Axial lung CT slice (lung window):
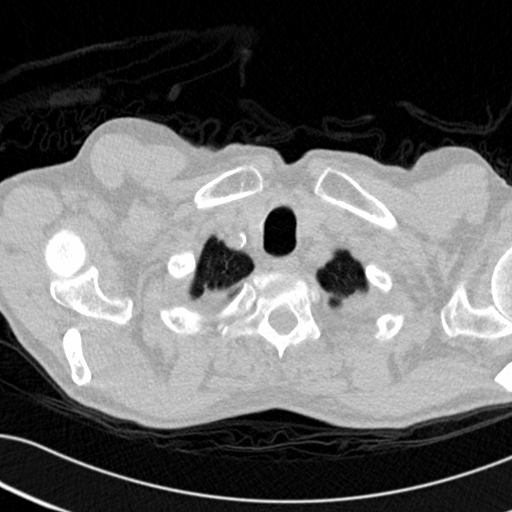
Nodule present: no